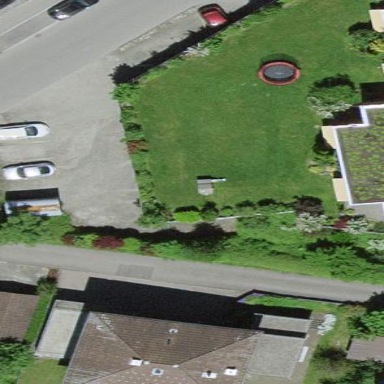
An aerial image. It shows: Garage.